Aerial crown-view tile of a tropical tree (Barro Colorado Island, Panama), acquired 20250217:
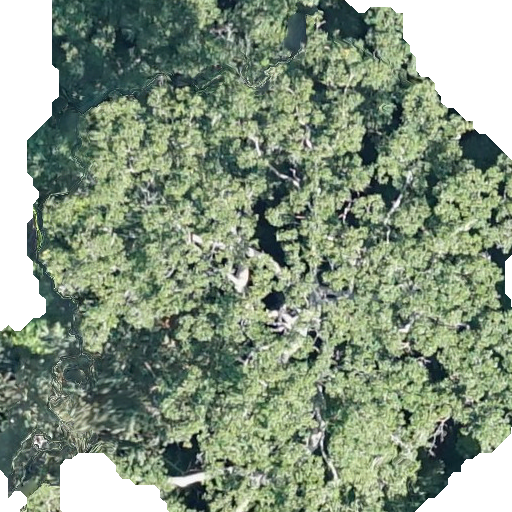
Species: Ficus insipida
GBIF accepted scientific name: Ficus insipida
Crown area: 374.952 m²